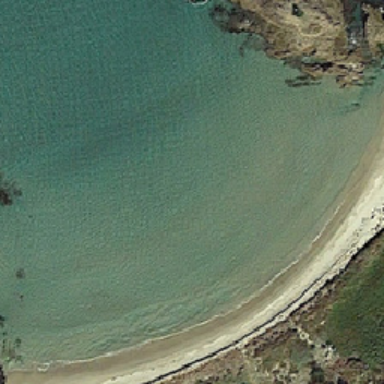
A yellow ribbon of beaches between green plants green oceans and black stones .